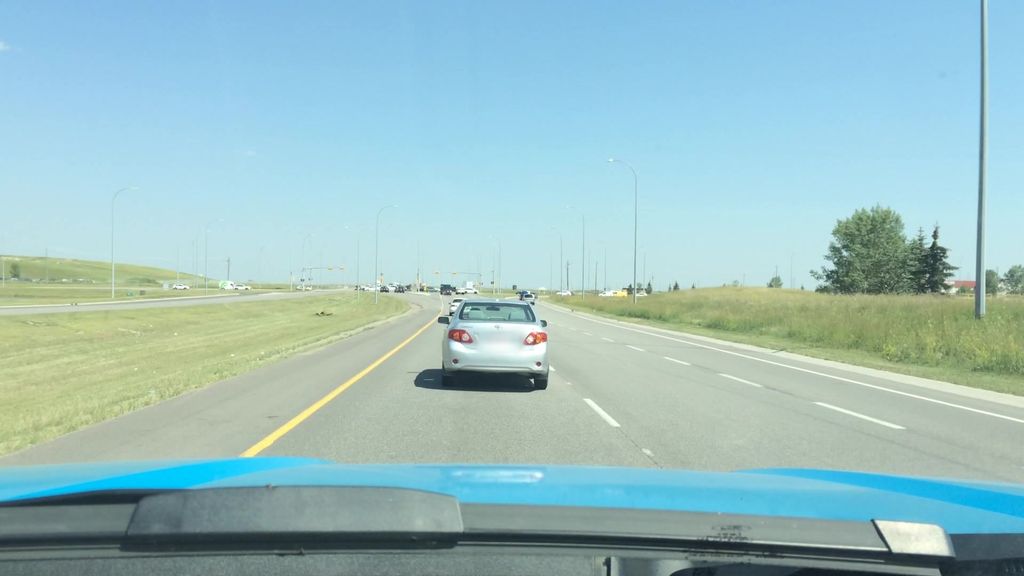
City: calgary